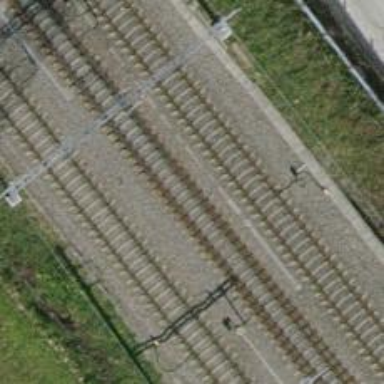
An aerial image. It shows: Railway track with contact line for electrification.